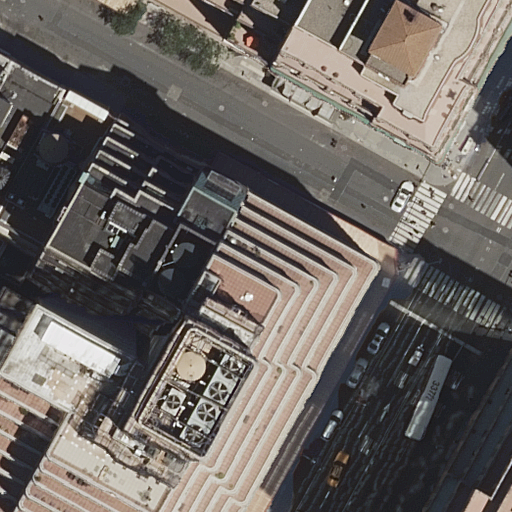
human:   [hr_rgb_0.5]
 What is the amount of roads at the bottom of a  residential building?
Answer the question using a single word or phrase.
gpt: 3

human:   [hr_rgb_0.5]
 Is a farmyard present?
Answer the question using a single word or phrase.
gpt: no

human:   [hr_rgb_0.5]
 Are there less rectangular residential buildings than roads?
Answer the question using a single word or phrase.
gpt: no

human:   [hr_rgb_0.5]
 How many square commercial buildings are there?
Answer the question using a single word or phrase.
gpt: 0

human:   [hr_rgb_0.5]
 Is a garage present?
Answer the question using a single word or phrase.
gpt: no

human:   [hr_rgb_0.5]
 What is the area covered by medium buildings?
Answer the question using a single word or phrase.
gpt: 1048m2

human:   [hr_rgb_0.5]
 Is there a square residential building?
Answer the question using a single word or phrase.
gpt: no

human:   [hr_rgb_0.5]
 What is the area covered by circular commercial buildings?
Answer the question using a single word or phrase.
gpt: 0m2

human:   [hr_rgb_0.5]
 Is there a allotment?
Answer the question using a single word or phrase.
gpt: no

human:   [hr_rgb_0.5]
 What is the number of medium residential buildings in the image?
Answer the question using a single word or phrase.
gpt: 4

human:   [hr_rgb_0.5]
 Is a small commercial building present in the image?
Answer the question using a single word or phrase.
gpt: no

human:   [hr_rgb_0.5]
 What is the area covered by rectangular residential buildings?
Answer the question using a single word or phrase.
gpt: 897m2

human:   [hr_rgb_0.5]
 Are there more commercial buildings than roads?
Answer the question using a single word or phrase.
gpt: no

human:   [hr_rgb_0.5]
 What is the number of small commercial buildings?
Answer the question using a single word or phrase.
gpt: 0

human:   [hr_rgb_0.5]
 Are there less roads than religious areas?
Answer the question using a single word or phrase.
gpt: no

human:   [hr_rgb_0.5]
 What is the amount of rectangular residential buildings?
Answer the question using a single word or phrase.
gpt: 5

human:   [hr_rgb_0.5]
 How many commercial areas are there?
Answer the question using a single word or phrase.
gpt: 0

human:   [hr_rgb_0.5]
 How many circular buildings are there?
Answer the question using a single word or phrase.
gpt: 0

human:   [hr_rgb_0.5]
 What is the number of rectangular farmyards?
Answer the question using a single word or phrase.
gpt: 0

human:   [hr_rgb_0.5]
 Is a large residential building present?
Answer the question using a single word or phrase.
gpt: yes

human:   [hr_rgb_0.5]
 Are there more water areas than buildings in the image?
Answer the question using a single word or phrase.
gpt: no

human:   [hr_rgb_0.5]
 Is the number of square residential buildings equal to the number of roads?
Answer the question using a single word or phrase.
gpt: no

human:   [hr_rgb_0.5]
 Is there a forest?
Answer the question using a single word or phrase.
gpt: no

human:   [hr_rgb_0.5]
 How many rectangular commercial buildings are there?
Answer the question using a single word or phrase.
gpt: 0

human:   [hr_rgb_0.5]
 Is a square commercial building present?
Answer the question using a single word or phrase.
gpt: no

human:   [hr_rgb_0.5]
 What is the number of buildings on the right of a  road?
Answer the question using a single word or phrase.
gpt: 2

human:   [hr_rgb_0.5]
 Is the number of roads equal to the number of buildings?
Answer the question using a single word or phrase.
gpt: no

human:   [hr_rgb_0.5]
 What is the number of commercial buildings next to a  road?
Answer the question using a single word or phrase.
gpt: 0

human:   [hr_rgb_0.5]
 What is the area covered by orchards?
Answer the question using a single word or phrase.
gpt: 0m2

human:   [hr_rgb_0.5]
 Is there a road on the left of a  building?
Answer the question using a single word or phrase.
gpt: no

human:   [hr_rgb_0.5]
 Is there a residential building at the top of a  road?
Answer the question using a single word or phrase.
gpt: yes

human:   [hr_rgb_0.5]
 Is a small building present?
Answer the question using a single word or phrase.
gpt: yes

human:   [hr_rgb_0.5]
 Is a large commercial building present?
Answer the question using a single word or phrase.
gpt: no

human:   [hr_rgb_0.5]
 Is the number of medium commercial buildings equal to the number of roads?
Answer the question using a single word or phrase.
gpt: no

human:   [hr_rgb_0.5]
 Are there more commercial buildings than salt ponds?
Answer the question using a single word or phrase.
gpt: no

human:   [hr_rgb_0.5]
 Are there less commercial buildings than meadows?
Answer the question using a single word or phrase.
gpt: no